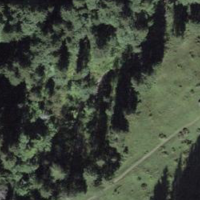
EUNIS habitat code: 23
Species observed at this site:
Geum rivale